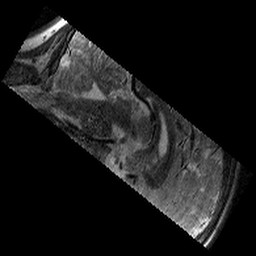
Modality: T2w
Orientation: sagittal
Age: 10
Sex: male
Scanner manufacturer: siemens
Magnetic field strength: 3 T
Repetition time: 9.23 s
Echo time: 0.067 s